Interaction volume radius: 5 \u00c5
Interaction volume height: 40 \u00c5
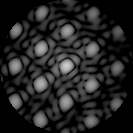
Disorder parameter: 0.1051